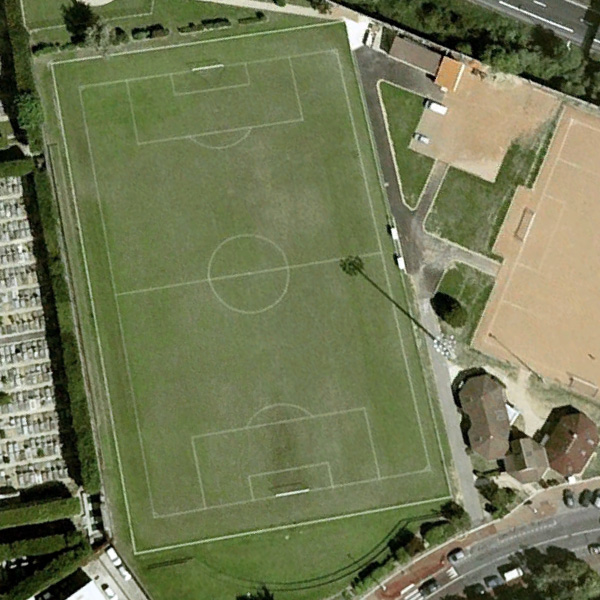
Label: Playground